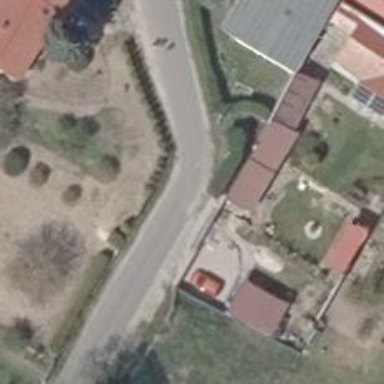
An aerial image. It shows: Residential road with asphalt surface and no sidewalk.